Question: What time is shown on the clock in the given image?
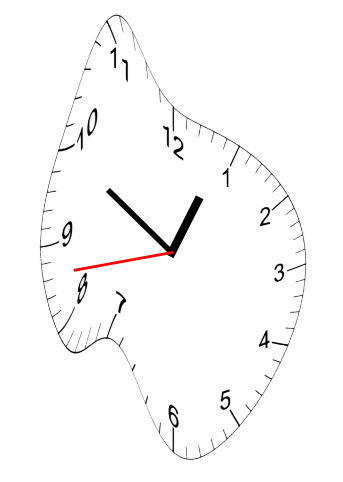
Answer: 12:49:43